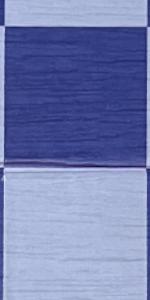
Label: Empty